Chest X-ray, AP view. Patient: 55 years old, sex M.
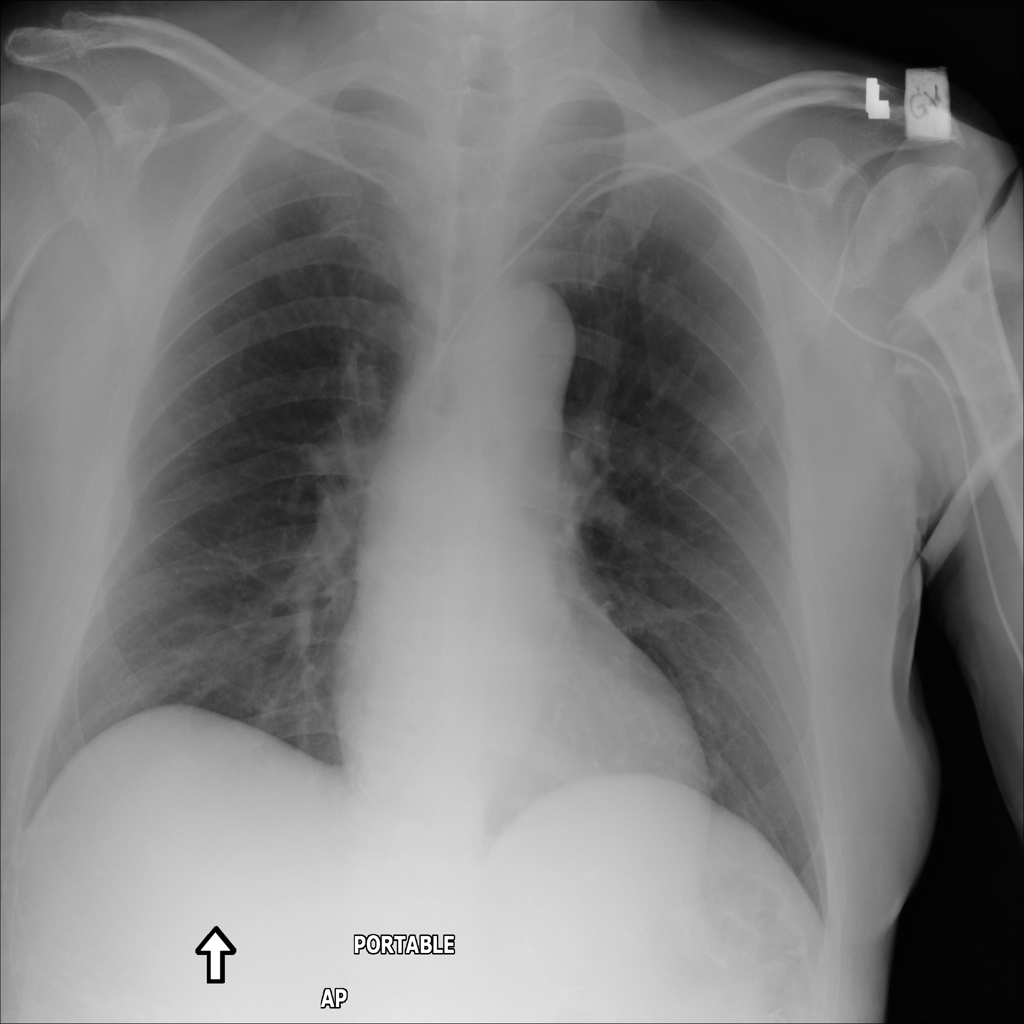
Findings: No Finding